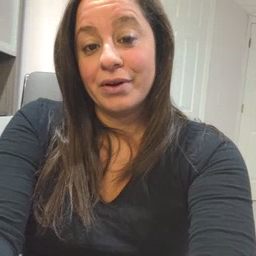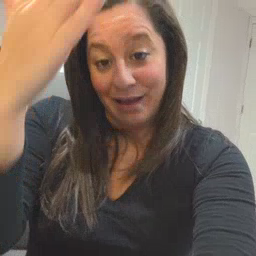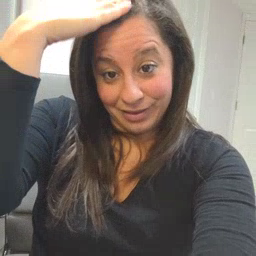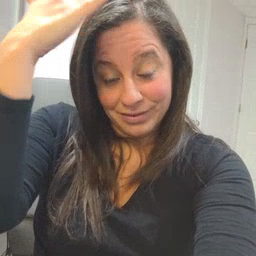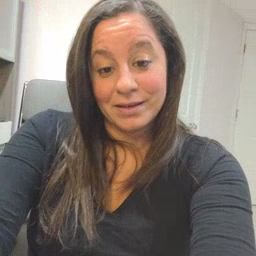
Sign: hat